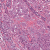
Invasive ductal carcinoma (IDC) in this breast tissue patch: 1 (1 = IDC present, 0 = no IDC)